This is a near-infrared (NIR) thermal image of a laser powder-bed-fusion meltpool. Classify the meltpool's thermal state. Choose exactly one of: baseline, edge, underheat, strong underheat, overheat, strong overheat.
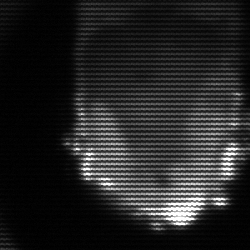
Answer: baseline